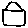
Label: house